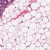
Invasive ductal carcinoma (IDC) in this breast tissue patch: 0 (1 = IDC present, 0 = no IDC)